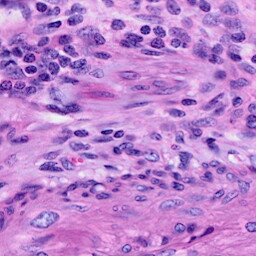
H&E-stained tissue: Cervix